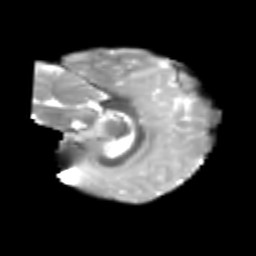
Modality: T2w
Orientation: sagittal
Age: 6
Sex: male
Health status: healthy